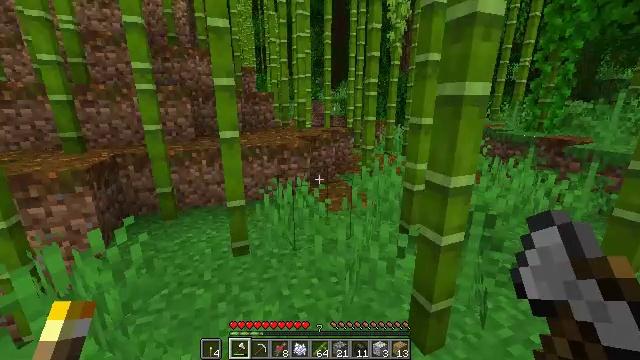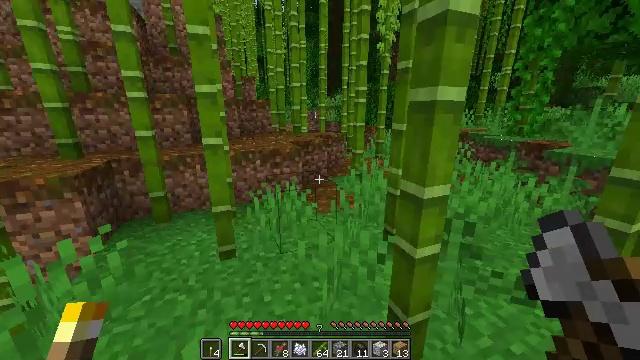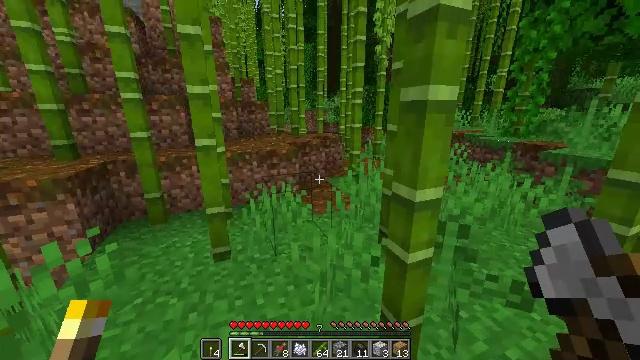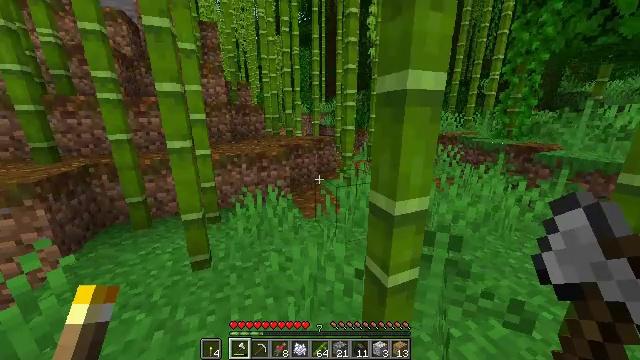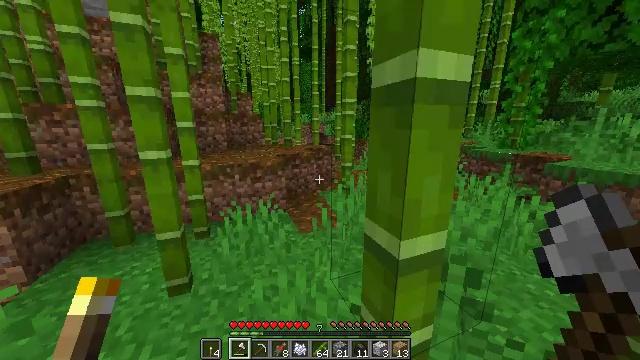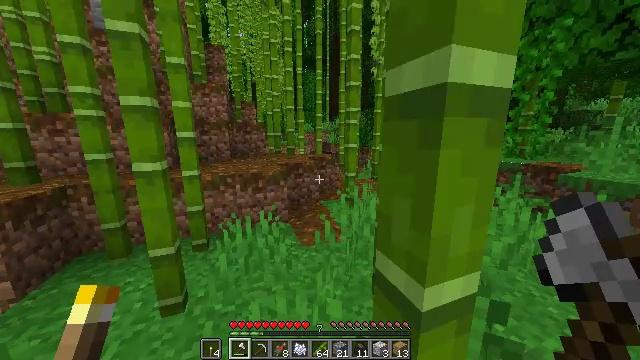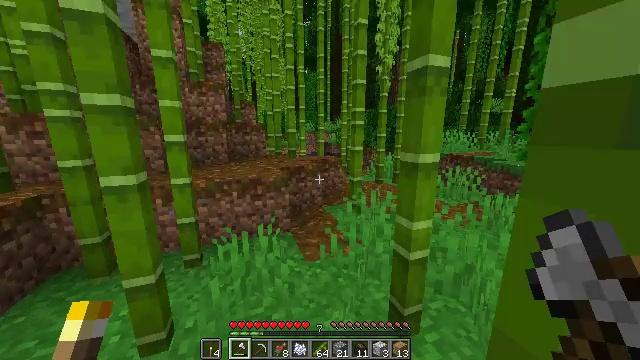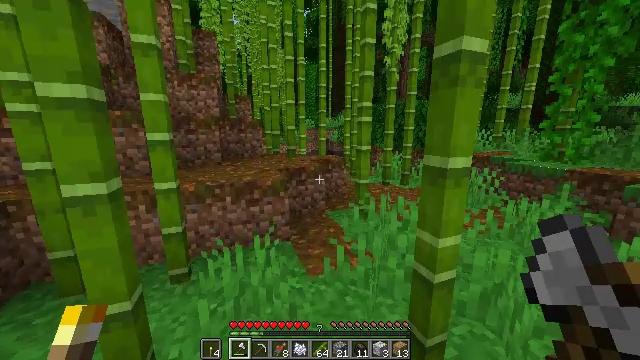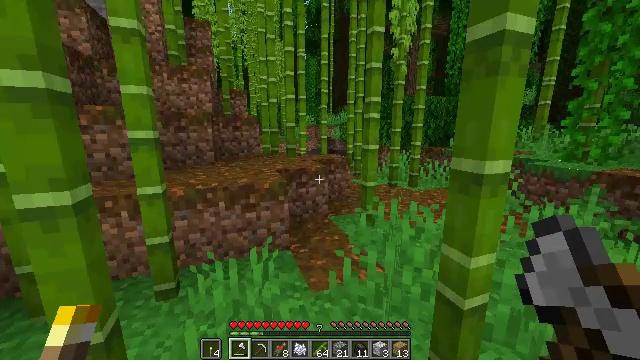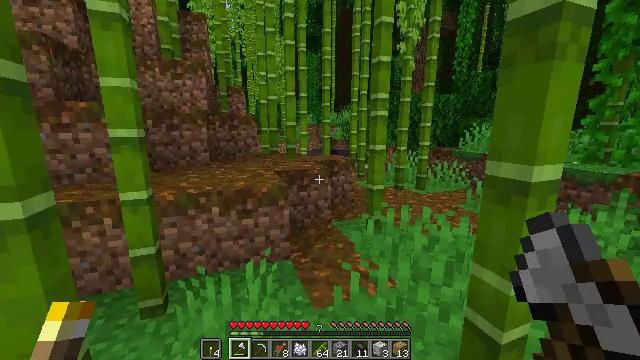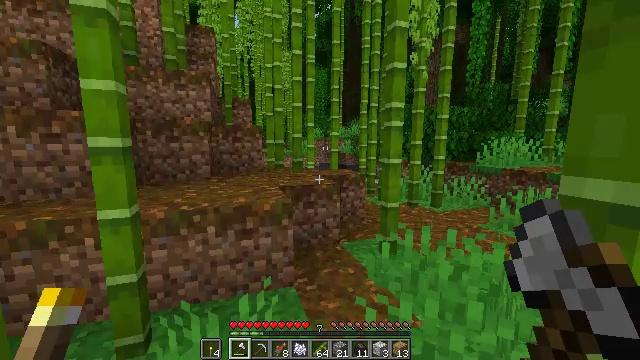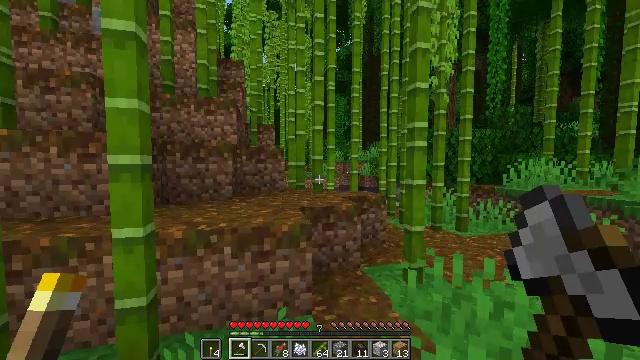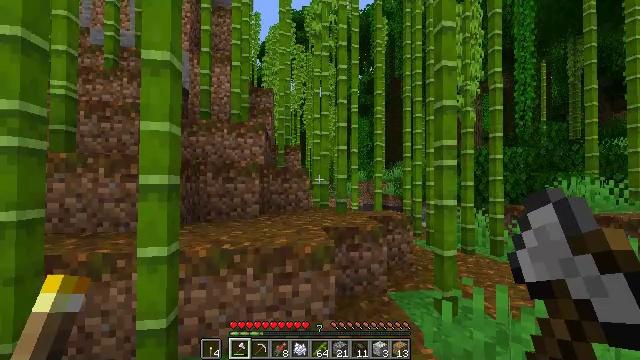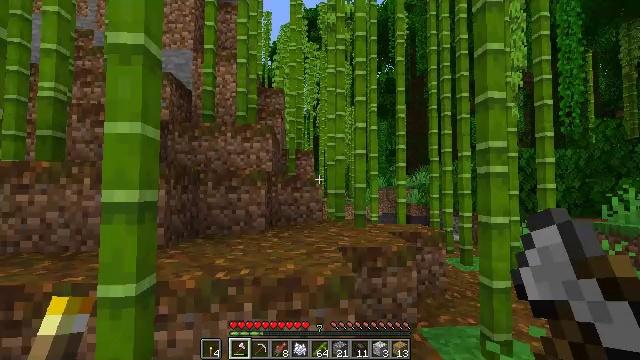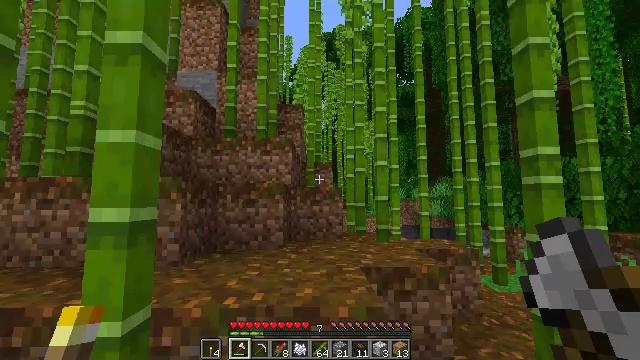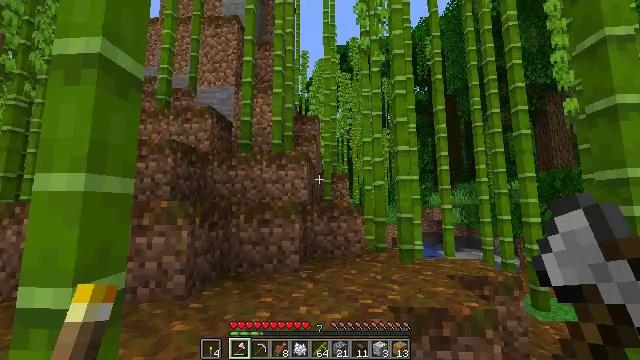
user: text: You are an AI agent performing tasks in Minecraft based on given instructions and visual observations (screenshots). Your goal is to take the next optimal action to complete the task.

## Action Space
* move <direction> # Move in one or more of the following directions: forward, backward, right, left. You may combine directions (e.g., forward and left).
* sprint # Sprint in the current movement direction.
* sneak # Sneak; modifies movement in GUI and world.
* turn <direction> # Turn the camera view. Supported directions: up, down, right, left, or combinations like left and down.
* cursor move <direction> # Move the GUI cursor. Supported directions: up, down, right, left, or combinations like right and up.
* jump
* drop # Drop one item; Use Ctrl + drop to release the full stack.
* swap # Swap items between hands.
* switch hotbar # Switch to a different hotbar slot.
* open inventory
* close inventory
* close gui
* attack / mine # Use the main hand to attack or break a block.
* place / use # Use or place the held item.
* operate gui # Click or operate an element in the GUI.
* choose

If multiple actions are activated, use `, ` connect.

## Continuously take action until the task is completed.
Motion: motion action
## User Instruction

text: Break the bamboo stalk.
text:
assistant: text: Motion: move forward and move right, sprint
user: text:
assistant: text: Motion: move forward and move right, sprint
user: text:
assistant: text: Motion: move forward, sprint
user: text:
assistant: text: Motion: move forward, sprint, turn up
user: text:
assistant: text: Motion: move forward, sprint, turn up
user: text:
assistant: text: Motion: move forward, sprint
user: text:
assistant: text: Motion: move forward, sprint
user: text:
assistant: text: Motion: move forward, sprint
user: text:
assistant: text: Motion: move forward, sprint
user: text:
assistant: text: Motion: move forward, sprint, turn left and up
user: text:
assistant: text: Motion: move forward, sprint, turn left and up
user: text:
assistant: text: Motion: move forward, turn left and up
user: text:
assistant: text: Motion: move forward, sprint, turn left and up
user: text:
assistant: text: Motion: move forward, sprint, turn left and up
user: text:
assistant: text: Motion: move forward, sprint, turn left, jump
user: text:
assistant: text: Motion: move forward, sprint, turn left and up, jump
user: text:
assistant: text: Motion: move forward, sprint, turn left and up, jump
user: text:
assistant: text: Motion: move forward, sprint, turn left
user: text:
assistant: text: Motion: move forward, sprint, turn left
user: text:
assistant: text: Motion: move forward, sprint, turn left
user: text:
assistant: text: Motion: move forward, sprint, turn left and up
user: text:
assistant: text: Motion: move forward, sprint, turn left and up
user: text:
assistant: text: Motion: move forward, sprint, turn left and up
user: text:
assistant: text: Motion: move forward, sprint, turn left, jump
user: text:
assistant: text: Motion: move forward, sprint, turn left, jump
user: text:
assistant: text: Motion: move forward, sprint, jump
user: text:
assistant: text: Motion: move forward, sprint, jump
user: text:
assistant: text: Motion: move forward, sprint
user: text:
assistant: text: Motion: move forward, sprint, turn down
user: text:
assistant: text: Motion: move forward, sprint, turn down